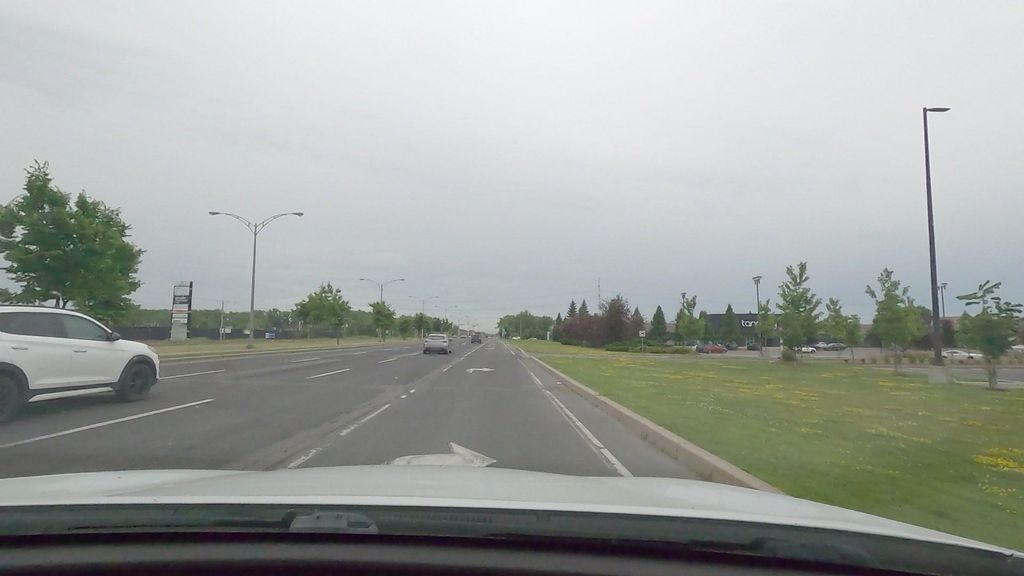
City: montreal